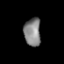
Tissue: prostate
Cell type: Myeloid cells
Senescence score: 0.694
Nuclear area (px): 462
Mean DAPI intensity: 131.058